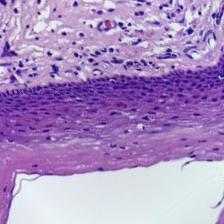
Diagnosis: Normal